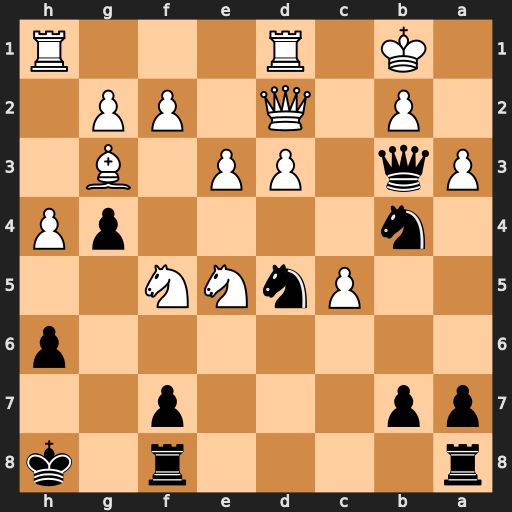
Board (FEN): r4r1k/pp3p2/7p/2PnNN2/1n4pP/Pq1PP1B1/1P1Q1PP1/1K1R3R
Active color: b
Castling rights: -
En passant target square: -
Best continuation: Qa2+ Kc1 Qa1#